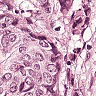
Metastatic tissue present: yes